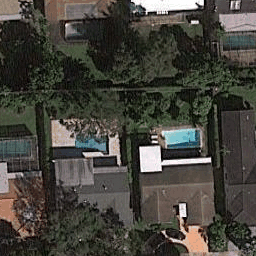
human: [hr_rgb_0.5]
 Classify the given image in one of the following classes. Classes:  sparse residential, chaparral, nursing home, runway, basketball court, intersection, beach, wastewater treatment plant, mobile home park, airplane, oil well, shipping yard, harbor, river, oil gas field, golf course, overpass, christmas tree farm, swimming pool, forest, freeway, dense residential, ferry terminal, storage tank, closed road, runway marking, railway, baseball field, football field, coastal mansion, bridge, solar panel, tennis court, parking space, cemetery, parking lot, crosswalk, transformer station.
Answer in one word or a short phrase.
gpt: coastal mansion